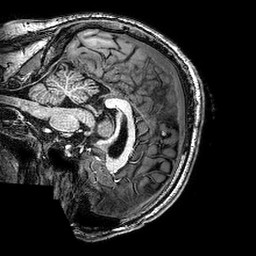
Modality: T1w
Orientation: sagittal
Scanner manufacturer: philips
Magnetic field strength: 3 T
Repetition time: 0.008233 s
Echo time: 0.00378 s